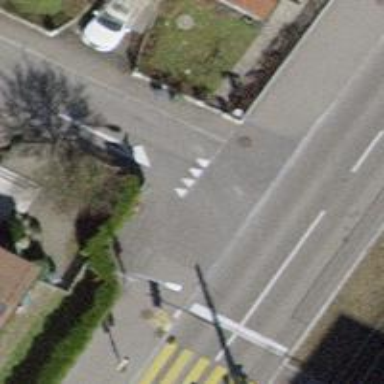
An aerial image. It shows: Unmarked crossing with traffic calming table.